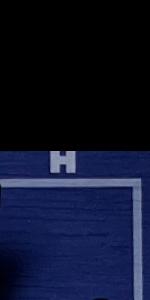
Label: Empty